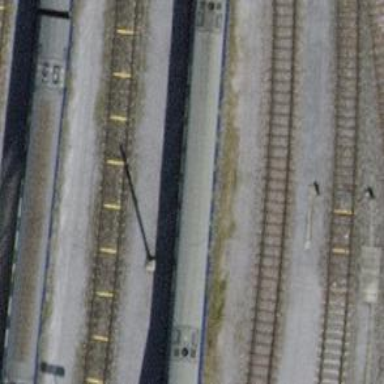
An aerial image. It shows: Rail yard with electrified contact lines for railway operations.